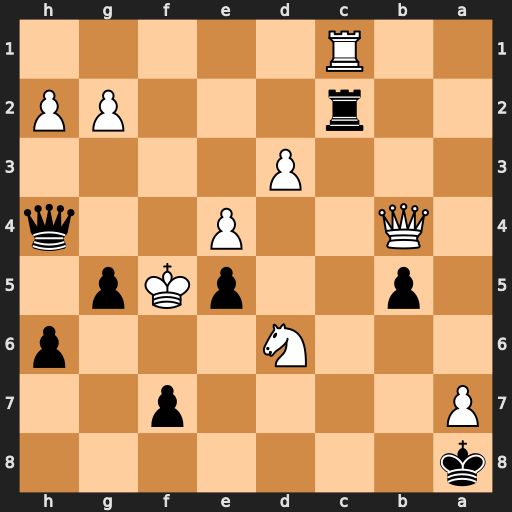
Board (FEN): k7/P4p2/3N3p/1p2pKp1/1Q2P2q/3P4/2r3PP/2R5
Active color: b
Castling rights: -
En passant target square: -
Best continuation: Qf4#